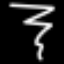
Label: squiggle